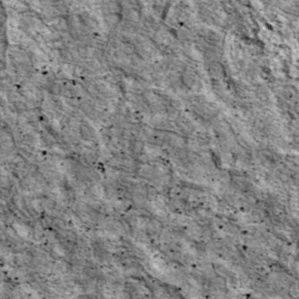
Label: non_frost